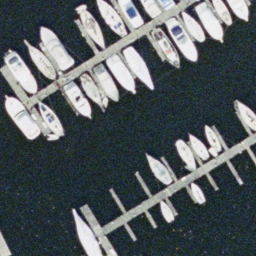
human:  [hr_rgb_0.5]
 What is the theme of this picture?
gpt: harbor

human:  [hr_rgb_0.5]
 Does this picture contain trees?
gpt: no

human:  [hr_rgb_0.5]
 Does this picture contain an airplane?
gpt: no

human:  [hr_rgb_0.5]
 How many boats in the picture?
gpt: twenty-eight

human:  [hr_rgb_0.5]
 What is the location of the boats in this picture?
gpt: upper left and lower right